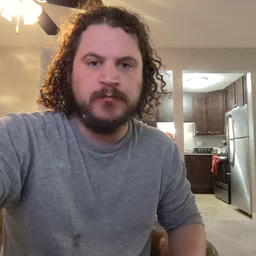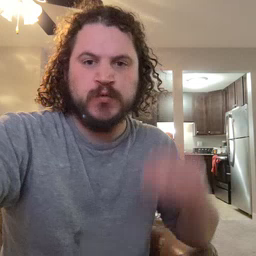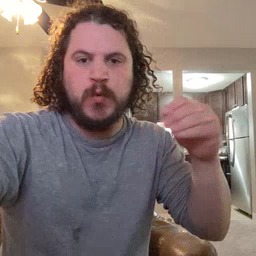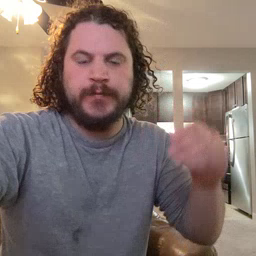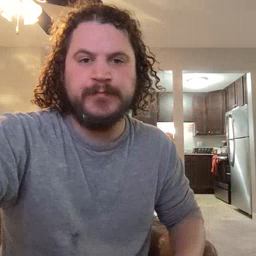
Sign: store